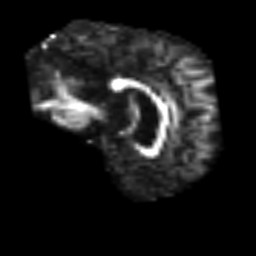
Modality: FA
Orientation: sagittal
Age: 64
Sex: male
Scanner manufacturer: siemens
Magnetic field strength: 3 T
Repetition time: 3.2 s
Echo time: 0.081 s